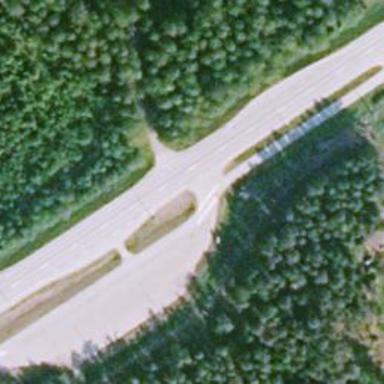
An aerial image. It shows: Uncontrolled road crossing.